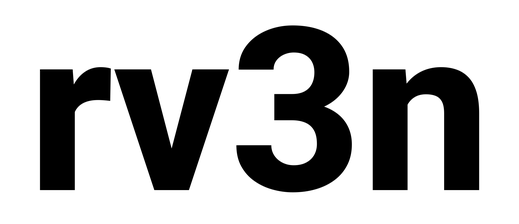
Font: Roboto_ExtraBold